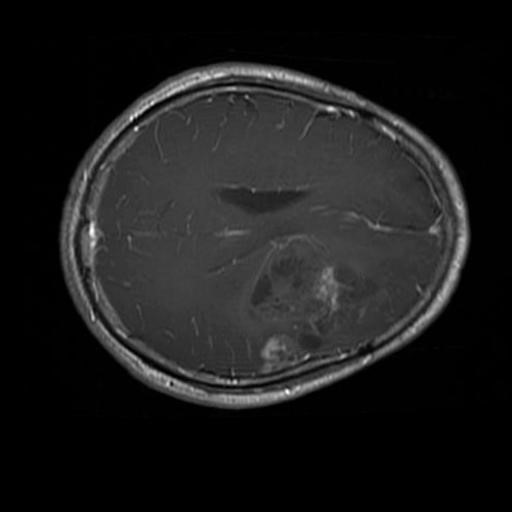
Label: brain_glioma